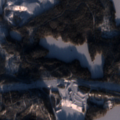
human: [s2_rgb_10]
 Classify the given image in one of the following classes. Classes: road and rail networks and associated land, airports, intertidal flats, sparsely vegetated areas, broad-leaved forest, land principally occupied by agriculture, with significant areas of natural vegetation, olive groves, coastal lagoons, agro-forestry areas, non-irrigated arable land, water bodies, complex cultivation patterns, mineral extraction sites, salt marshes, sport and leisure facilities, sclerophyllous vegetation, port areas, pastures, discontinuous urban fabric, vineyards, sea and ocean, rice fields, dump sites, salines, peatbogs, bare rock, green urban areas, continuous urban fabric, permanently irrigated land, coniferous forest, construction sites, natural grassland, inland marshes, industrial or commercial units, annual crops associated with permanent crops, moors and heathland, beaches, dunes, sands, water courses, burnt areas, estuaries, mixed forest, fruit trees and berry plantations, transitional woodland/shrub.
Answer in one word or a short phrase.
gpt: sport and leisure facilities, coniferous forest, transitional woodland/shrub, water bodies